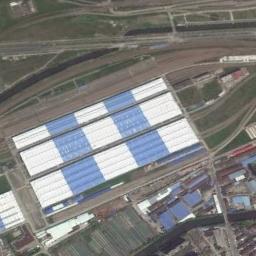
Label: railway_station